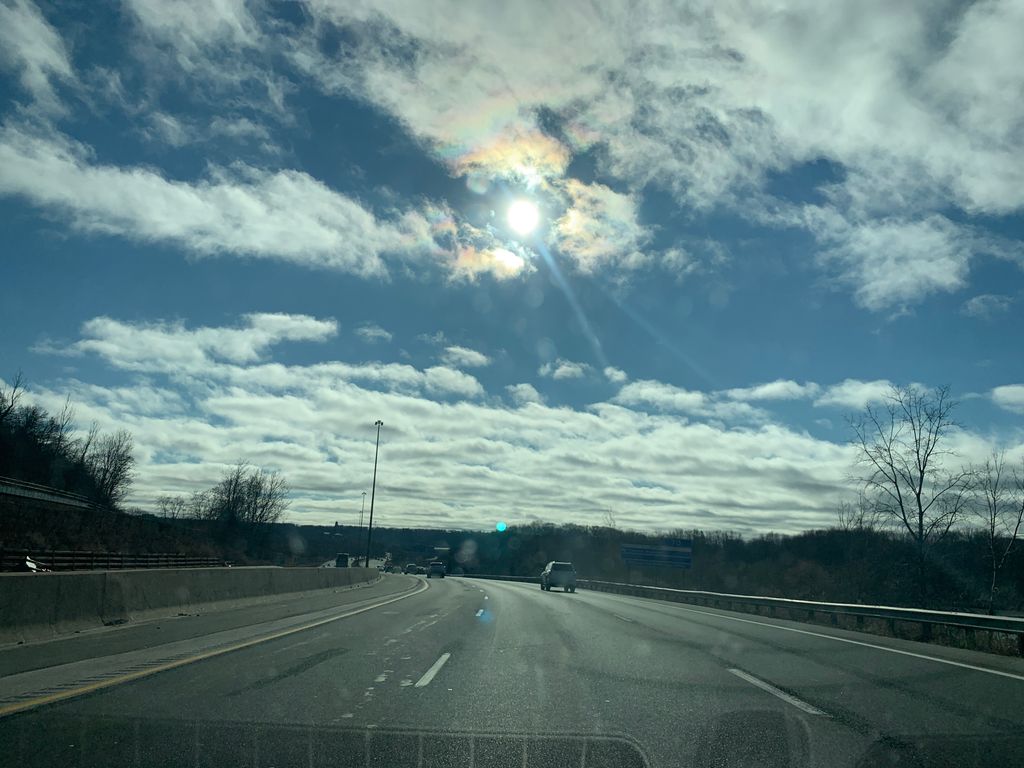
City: hamilton